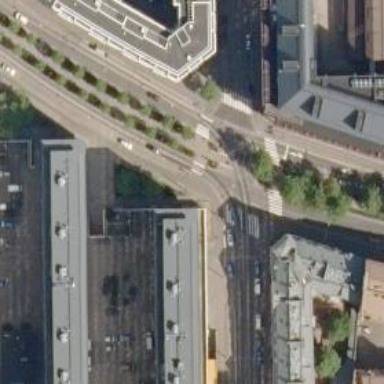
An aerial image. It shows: Residential road with asphalt surface and separate sidewalk. There are embedded tram rails on the road.